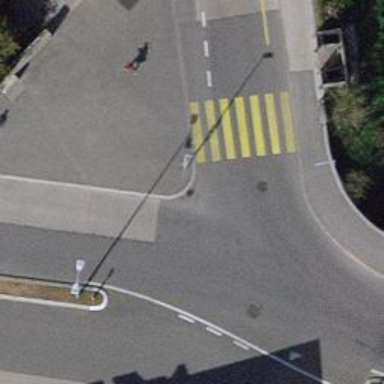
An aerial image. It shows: Kerb serving as barrier.